Question: I'm trying make my own html text editor. Like you see picture. I wrote bold, italic, there is no problem.
But when i wrote code (like html code), like you see only write "", But I wrote in textarea '<p>Test</p>'
And I'm using SyntaxHighlighter plugin for display my codes.

And you see my code below
'''
function Textarea(input, preview) {
var text = input.val().replace(/\[b\]/g, "<b>").replace(/\[\/b\]/g, "</b>")
.replace(/\[i\]/g, "<i>").replace(/\[\/i\]/g, "</i>")
.replace(/\[u\]/g, "<u>").replace(/\[\/u\]/g, "</u>")
.replace(/\[s\]/g, "
").replace(/\[\/s\]/g, "
")
.replace(/\[img\]/g, "<br/><p></p><img src='").replace(/\[\/img\]/g, "' /><br/><p></p>")
.replace(/\[link/g, "<a").replace(/URL="/g, "href='").replace(/"\]/g, "'>").replace(/\[\/link\]/g, "</a>")
.replace(/\[code/g, "<pre").replace(/type="/g, "class='brush:").replace(/"\]/g, "'>").replace(/\[\/code\]/g, "</pre>");
preview.html(text);
}
'''
I know it cause for 'preview.html(text)', I need also write like 'preview.text(text)' code.
But I dont know, how can i do this?
Thanks.
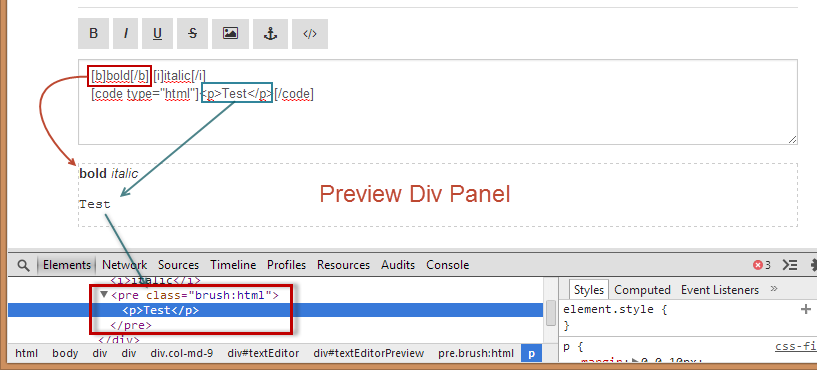
Answer: a quick way is to create a element inject the html code as text, then get it back out as html, then the tags, and other characters, should then be in entity form, eg '<' as '&lt;' etc
'''
$('<div></div>').text(input.val()).html().replace...
'''
But there are some issues with it, eg whitespaces maybe removed
Because of that <URL> shows creating a function that you can use to encode characters, which just encodes the <,>,",',& characters. You could add other characters to the replace to extend the function.